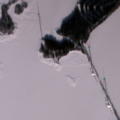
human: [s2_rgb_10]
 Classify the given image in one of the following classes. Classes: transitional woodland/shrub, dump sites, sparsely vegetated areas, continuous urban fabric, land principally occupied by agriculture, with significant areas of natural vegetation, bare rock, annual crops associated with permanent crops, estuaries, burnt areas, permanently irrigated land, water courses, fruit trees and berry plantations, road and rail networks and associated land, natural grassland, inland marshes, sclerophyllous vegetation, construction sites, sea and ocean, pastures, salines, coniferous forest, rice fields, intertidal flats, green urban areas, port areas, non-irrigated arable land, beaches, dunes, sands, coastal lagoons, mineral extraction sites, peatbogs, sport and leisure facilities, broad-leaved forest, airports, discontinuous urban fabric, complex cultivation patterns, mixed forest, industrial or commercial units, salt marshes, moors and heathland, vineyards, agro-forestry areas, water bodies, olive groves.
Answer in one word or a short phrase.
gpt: coniferous forest, water bodies, sea and ocean